Question: Im using mPDF to generate PDFs and send reports to the clients.
I'm using this foreach to fill my table row
'''
$report_nr = $this->input->post('report_nr');
$date = $this->input->post('date');
$owner = $this->input->post('owner');
$ar1 = $this->input->post('column01');
$ar2 = $this->input->post('column02');
$ar3 = $this->input->post('column03');
$ar4 = $this->input->post('column04');
$ar5 = $this->input->post('column05');
$ar6 = $this->input->post('column06');
$ar7 = $this->input->post('column07');
$ar8 = $this->input->post('column08');
$ar9 = $this->input->post('column09');
$ar10 = $this->input->post('column10');
include('../mpdf.php');
$mpdf = new mPDF('', // mode - default ''
'A4', // format - A4, for example, default ''
0, // font size - default 0
'', // default font family
15, // margin_left
15, // margin right
16, // margin top
16, // margin bottom
9, // margin header
9, // margin footer
'P'); // L - landscape, P - portrait
//$this->customer_report();
$n=0; //start counting at 0, like array counters do.
foreach ($ar2 as $thing) { //for each value of $ar2
$bigar[$n][2] = $thing; //set $bigarray at $n at 1 to that part
$n++; //add one to $n, continue
}
$n=0; //repeat for array 3
foreach ($ar3 as $thing) {
$bigar[$n][3] = $thing; //now use the 2 value of the array
$n++;
}
$n=0; //repeat for array 4
foreach ($ar5 as $thing) {
$bigar[$n][5] = $thing; //now use the 2 value of the array
$n++;
}
$n=0; //start counting at 0, like array counters do.
foreach ($ar6 as $thing) { //for each value of $ar2
$bigar[$n][6] = $thing; //set $bigarray at $n at 1 to that part
$n++; //add one to $n, continue
}
$n=0; //repeat for array 3
foreach ($ar8 as $thing) {
$bigar[$n][8] = $thing; //now use the 2 value of the array
$n++;
}
$n=0; //repeat for array 4
foreach ($ar9 as $thing) {
$bigar[$n][9] = $thing; //now use the 2 value of the array
$n++;
}
$n=0; //repeat for array 1
foreach ($ar1 as $thing) {
$bigar[$n][1] = $thing; //now use the 2 value of the array
$n++;
}
$this->mpdf->WriteHTML("<table border='1'>");
$this->mpdf->WriteHTML('<thead><tr><th class="span1">Relatorio No :</th><th>&nbsp;'.$report_nr.'&nbsp;</th><th>Data :</th><th>&nbsp;'.$date.'&nbsp;</th><th>Cliente :</th><th colspan="5">&nbsp;'.$owner.'&nbsp;</th></tr></thead>');
$this->mpdf->WriteHTML("<tbody>");
$this->mpdf->WriteHTML("<tr>");
foreach ($bigar as $part) { //go through each chunk of the array
if($i%10 == 0 && $i != 0) {
$this->mpdf->WriteHTML("</tr>");
$this->mpdf->WriteHTML("<tr>");
}
$this->mpdf->WriteHTML("<td>");
$this->mpdf->WriteHTML("<table><tbody><tr><td>&nbsp;".($part[2]+$part[3])."&nbsp;</td><td>&nbsp;".($part[5]+$part[6])."&nbsp;</td><td>&nbsp;".($part[8]+$part[9]).'&nbsp;</td></tr><tr><td colspan="3">&nbsp;'.$part[1]."&nbsp;</td></tr></tbody></table>");
$this->mpdf->WriteHTML("</td>"); //now, like above, that part has [1], and [2]
$i++;
}
$this->mpdf->WriteHTML("</tr>");
$this->mpdf->WriteHTML("</tbody></table>");
'''
As u can see on the last row...when i reach 10 cells, it create another row.
Now i need the last row to get to 10 cells even if no content on the arrays, otherwise it won't create the complete row, which makes my table a mess in the end...
Here's a printscreen of the pdf:

Hope i made myself clear.
Thank you all
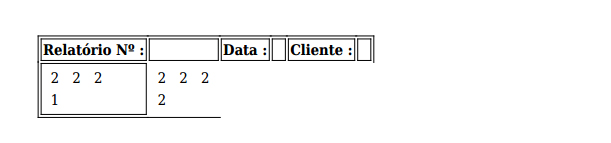
Answer: Found a way of doing it and i want to share with u.
'''
}
$this->mpdf->WriteHTML('<table border="1">');
$this->mpdf->WriteHTML('<thead><tr><th>Relatorio No :</th><th>&nbsp;'.$report_nr.'&nbsp;</th><th>Data :</th><th>&nbsp;'.$date.'&nbsp;</th><th>Cliente :</th><th colspan="5">&nbsp;'.$owner.'&nbsp;</th></tr></thead>');
$this->mpdf->WriteHTML("<tbody>");
$this->mpdf->WriteHTML("<tr>");
foreach ($bigar as $part) { //go through each chunk of the array
if($i%10 == 0 && $i != 0) {
$this->mpdf->WriteHTML('</tr>');
$this->mpdf->WriteHTML('<tr>');
}
$this->mpdf->WriteHTML("<td>");
$this->mpdf->WriteHTML("<table border='1'><tbody><tr><td>&nbsp;".($part[2]+$part[3])."&nbsp;</td><td>&nbsp;".($part[5]+$part[6])."&nbsp;</td><td>&nbsp;".($part[8]+$part[9]).'&nbsp;</td></tr><tr><td colspan="3">&nbsp;'.$part[1]."&nbsp;</td></tr></tbody></table>");
$this->mpdf->WriteHTML("</td>"); //now, like above, that part has [1], and [2]
$i++;
}
$this->mpdf->WriteHTML('<td colspan="'.(10-($i%10)).'"></td></tr>');
$this->mpdf->WriteHTML("</tbody></table>");
//$bigar_removed = ereg_replace("0", "", $bigar);
//$this->mpdf->WriteHTML("".$bigar_removed."");
$this->mpdf->WriteHTML("<pagebreak>");
$this->mpdf->Output();
exit;
}
'''
The trick was find a way of know which cell number was last created in the row.
'''
$this->mpdf->WriteHTML('<td colspan="'.(10-($i%10)).'"></td></tr>');
'''
This way, i just substracted the number from 10, which left me with the number to use with coldspan, having the row complete.
Hope it helps some of u!!
Thank you all